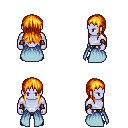
a pixel art fantasy rpg character, male body template, dark elf, purple skin, overskirt, gold greaves, light blonde unkempt hairstyle, cloth bracers, black shoes, four views (front, back, left, right), 2x2 character sprite sheet, small pixel art, hard edges, no anti-aliasing